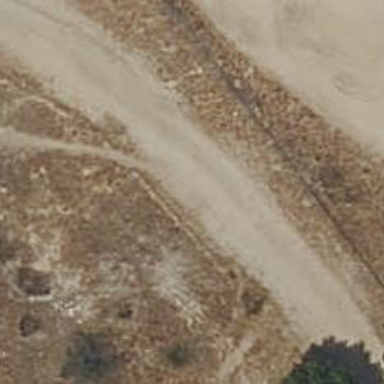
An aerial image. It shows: Dirt track road.